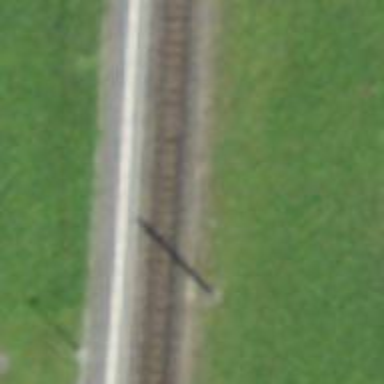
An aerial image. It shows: Halt on the railway.